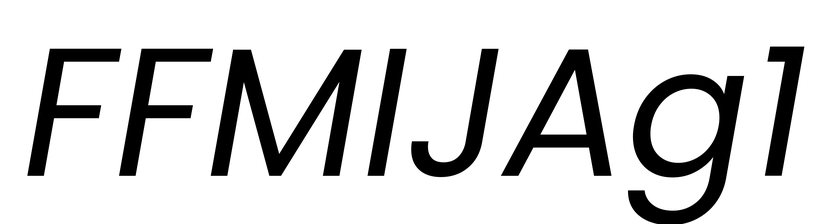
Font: Poppins-Italic